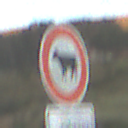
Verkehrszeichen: VerbotViehtrieb
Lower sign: ZeitangabenMitBeschraenkungAufWochentage1
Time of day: SunriseSunset
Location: Outdoor (RoadRail)
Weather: PartlyCloudy
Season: NotSpecified
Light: Natural